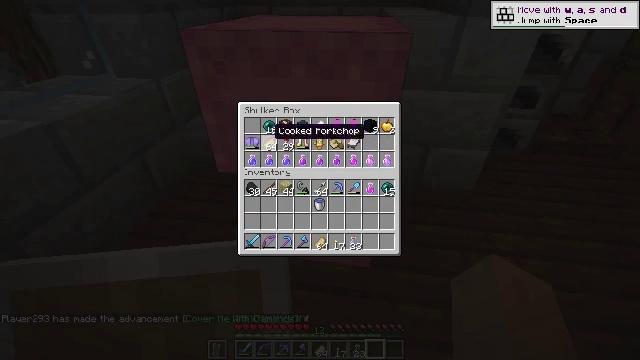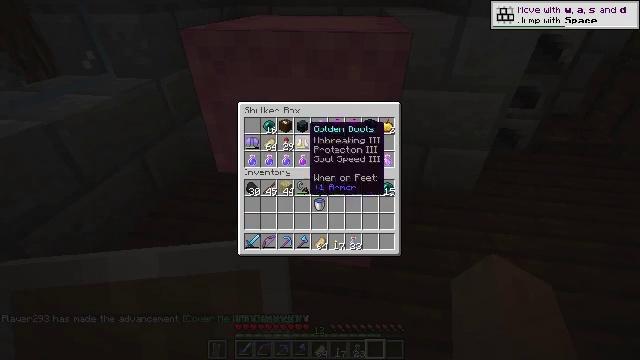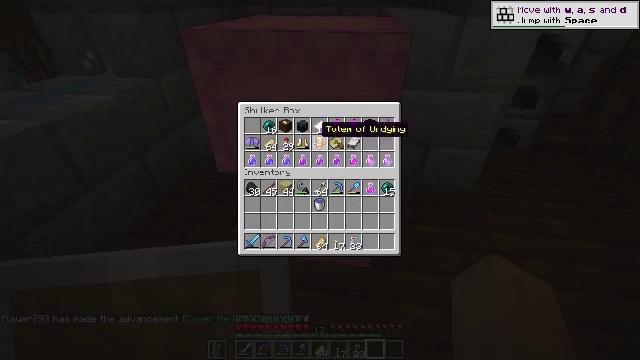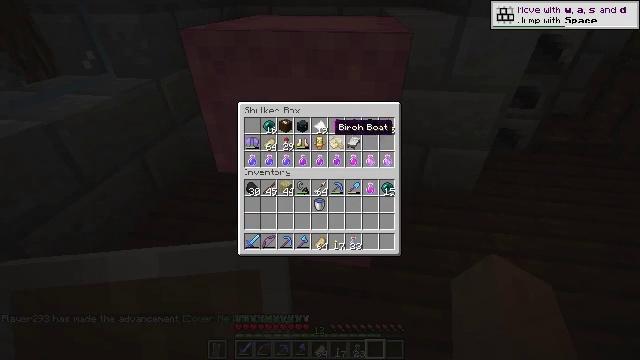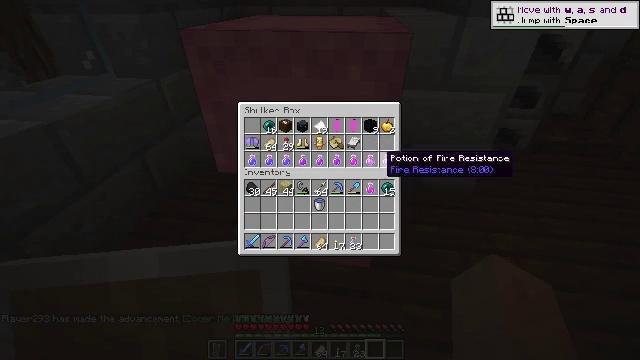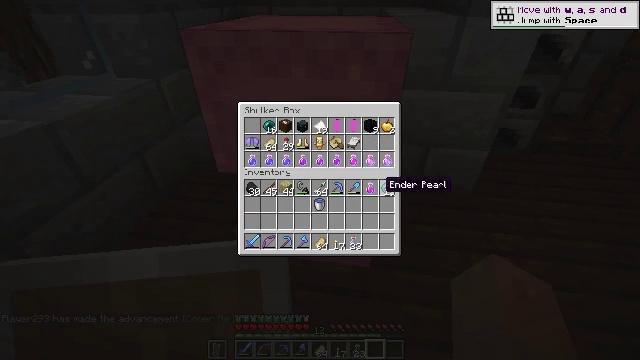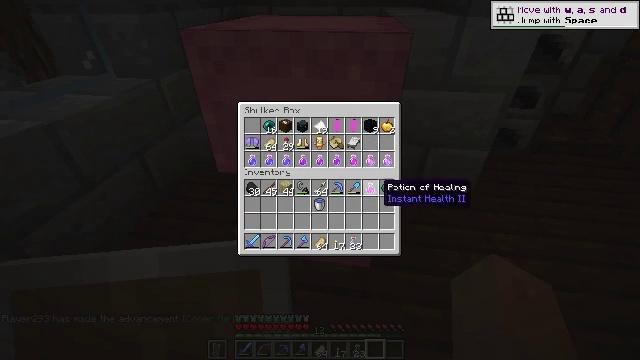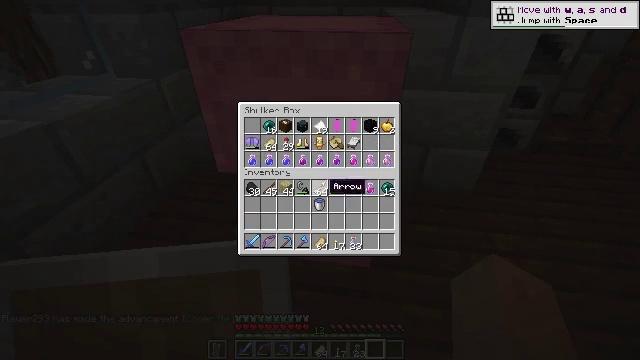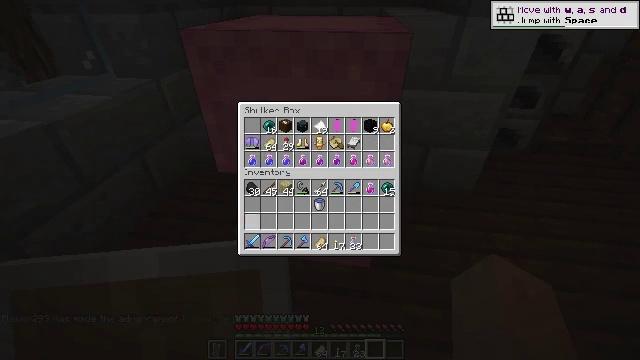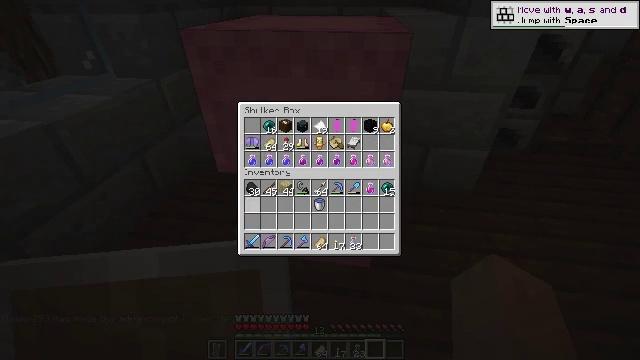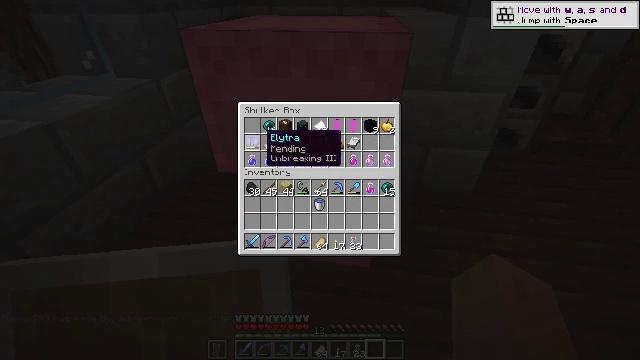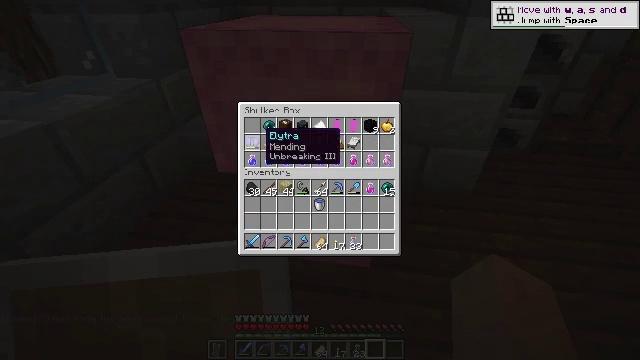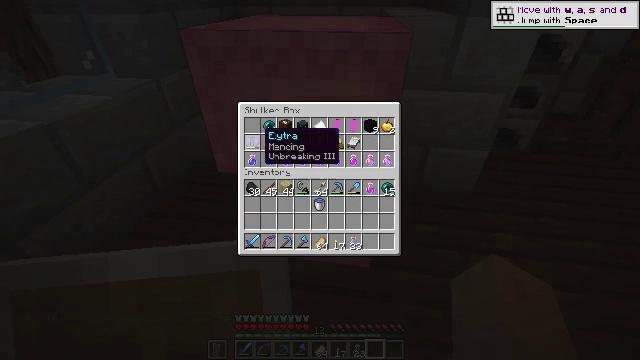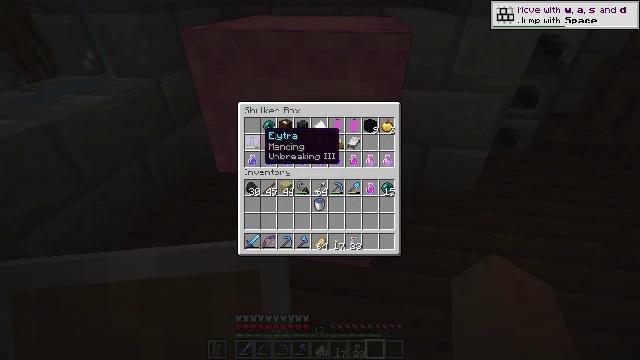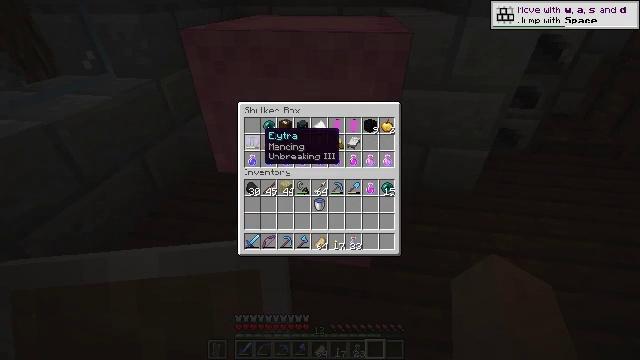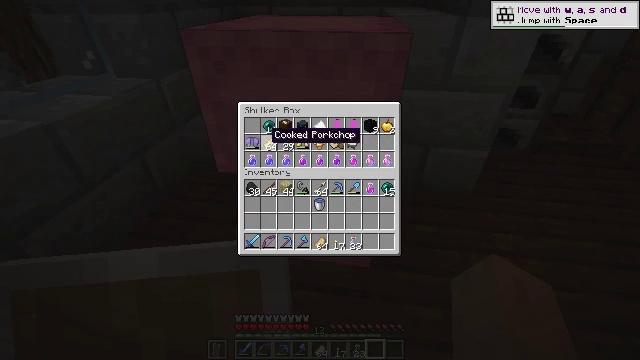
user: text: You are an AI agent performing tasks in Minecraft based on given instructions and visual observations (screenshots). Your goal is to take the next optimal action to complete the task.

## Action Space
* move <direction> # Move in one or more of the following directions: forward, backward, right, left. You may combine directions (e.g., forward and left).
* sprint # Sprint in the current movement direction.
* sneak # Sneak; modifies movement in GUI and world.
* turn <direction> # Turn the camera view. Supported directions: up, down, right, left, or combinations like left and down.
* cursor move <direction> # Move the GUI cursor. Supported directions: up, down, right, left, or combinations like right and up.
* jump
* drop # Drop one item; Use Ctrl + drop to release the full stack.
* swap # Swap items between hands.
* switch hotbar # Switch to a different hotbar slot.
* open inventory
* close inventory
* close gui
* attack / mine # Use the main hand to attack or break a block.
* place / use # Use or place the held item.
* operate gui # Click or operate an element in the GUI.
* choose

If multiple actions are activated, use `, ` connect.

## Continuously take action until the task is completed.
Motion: motion action
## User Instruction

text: Attack the pink shulker box to collect it.
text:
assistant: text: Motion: cursor move right
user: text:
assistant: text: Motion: cursor move right
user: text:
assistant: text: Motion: cursor move right
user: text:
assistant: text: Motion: cursor move right and down
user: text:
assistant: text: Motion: cursor move down
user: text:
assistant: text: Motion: no_op
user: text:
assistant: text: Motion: cursor move left
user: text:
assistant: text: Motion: cursor move left and down
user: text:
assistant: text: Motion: cursor move right and up
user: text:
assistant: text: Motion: cursor move up
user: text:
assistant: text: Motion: no_op
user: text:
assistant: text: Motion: no_op
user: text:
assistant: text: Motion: no_op
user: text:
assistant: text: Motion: no_op
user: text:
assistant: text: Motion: cursor move right
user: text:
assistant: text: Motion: cursor move right and up
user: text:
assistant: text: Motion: cursor move right and down
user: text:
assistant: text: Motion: cursor move left and down
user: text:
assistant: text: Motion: cursor move left and up
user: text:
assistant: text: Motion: cursor move left and up
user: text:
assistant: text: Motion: no_op
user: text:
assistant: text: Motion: no_op
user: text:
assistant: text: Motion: no_op
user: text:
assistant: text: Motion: no_op
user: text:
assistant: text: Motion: cursor move left
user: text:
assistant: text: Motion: cursor move left
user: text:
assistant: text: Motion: cursor move left
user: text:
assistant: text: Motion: cursor move left
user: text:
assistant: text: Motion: no_op
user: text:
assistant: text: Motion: no_op